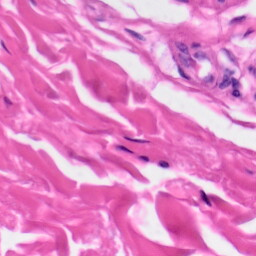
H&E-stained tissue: Skin